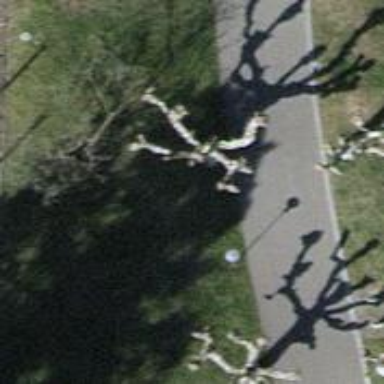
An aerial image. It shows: Avenue lined with broadleaved deciduous trees.